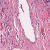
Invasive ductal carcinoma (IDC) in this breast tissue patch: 1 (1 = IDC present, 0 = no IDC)